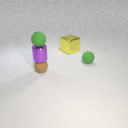
small green rubber sphere in front of large yellow metal cube